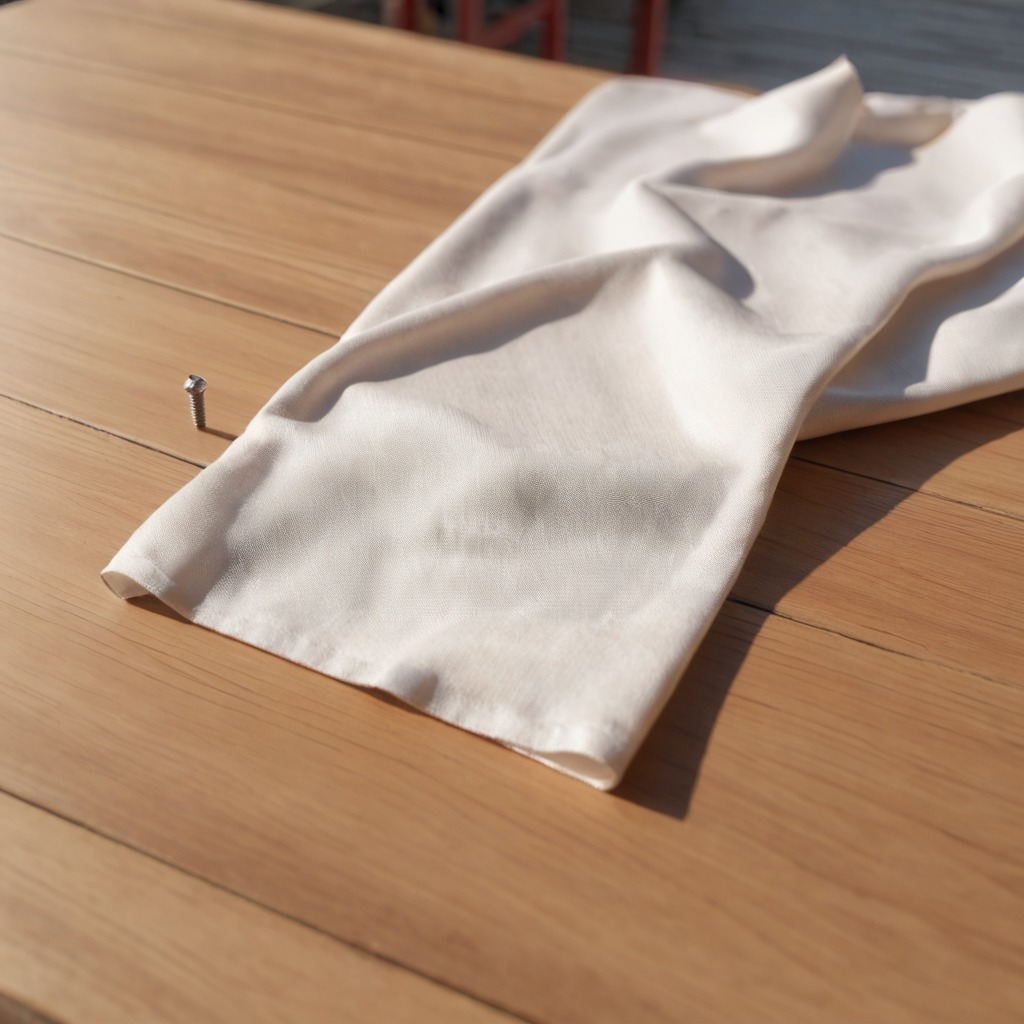
A metal screw is lying on a wooden table.